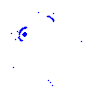
Particle: proton